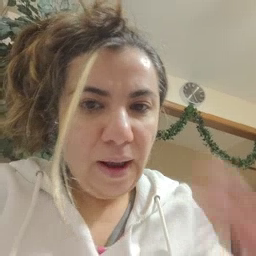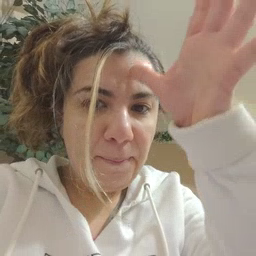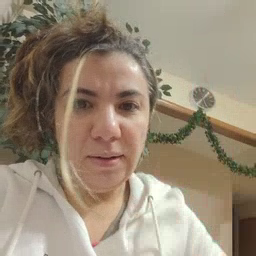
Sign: man